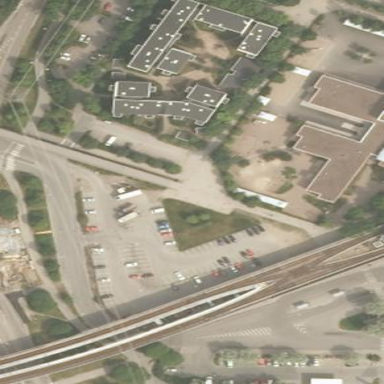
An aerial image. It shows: Parking area designated for park and ride with access to the metro. The surface of the parking lot is specified.